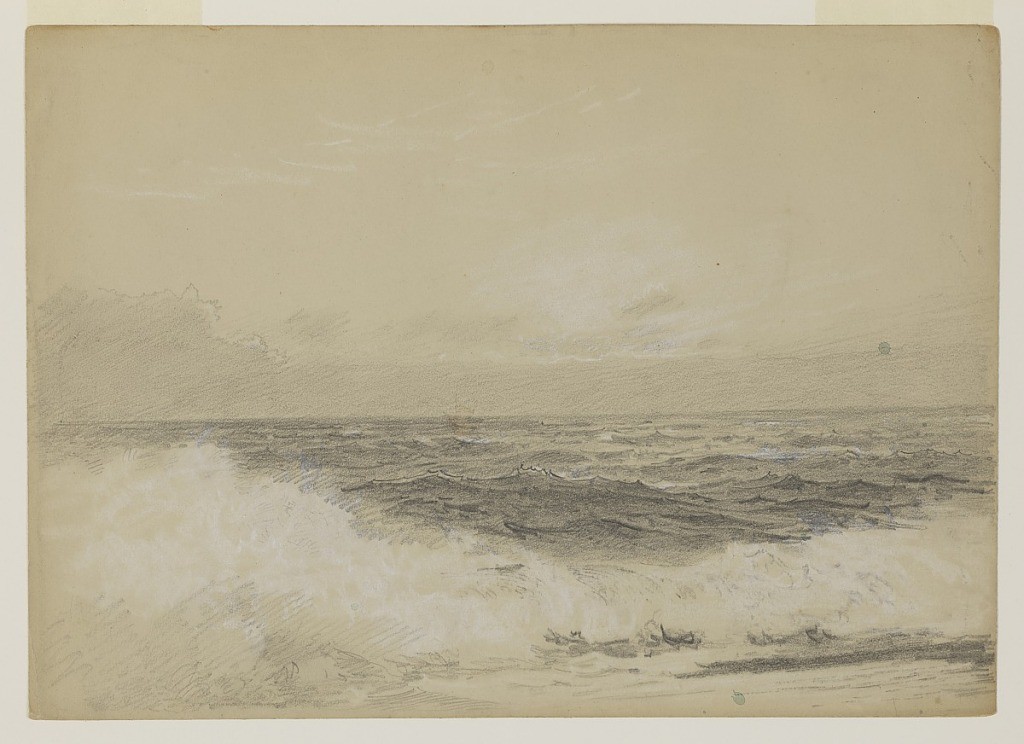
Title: Study of waves
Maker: William Trost Richards, American, 1833–1905
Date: ca. 1877
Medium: Graphite, chalk on paper
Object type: Drawing
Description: A sketch of the rolling sea with white caps in the foreground.